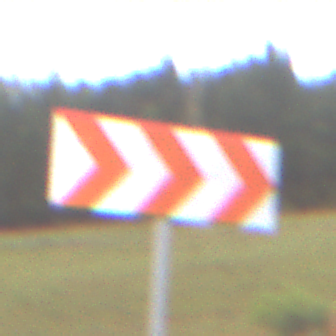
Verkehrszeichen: RichtungstafelnInKurvenGrossLinks
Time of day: Midday
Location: Outdoor (Nature)
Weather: Overcast
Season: NotSpecified
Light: Natural